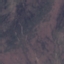
Label: HerbaceousVegetation